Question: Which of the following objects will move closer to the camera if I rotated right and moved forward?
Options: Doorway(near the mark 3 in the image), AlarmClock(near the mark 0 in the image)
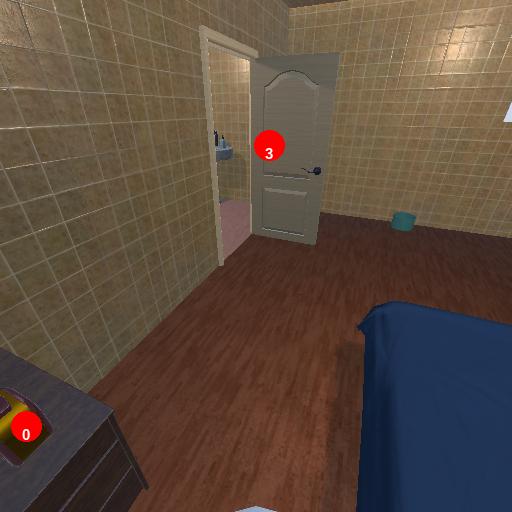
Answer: Doorway(near the mark 3 in the image)